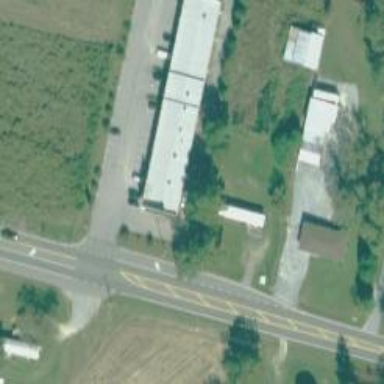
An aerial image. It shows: Veterinary facility.